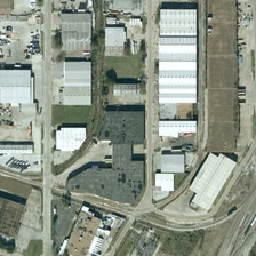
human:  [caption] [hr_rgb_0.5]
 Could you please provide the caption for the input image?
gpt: Industrial green area is large.

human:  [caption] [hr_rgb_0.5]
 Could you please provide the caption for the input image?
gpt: Industrial greening area is big.

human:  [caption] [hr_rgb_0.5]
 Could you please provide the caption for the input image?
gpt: The industrial green area is large.

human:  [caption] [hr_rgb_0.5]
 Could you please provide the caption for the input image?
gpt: there are many cars outside the industry .

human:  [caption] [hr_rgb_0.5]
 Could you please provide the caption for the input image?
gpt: there are many cars outside the industry .